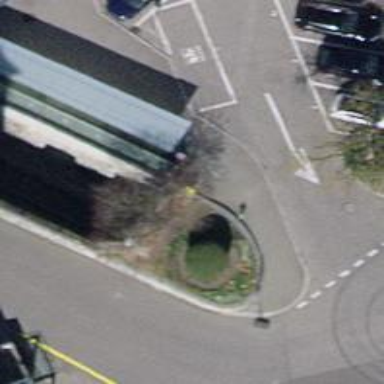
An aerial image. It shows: Post box is visible.